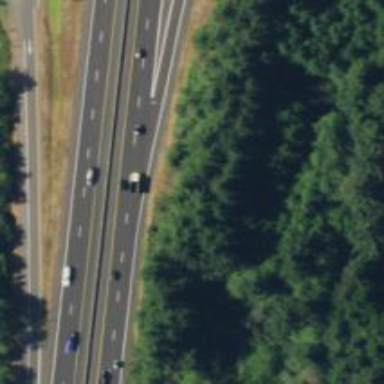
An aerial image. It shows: Motorway junction.